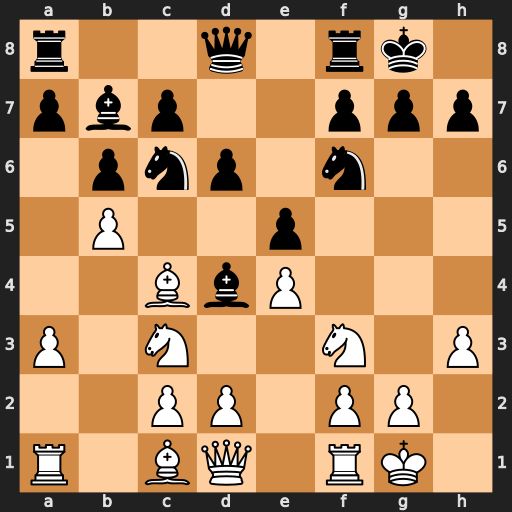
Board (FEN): r2q1rk1/pbp2ppp/1pnp1n2/1P2p3/2BbP3/P1N2N1P/2PP1PP1/R1BQ1RK1
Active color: w
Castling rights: -
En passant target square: -
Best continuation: bxc6